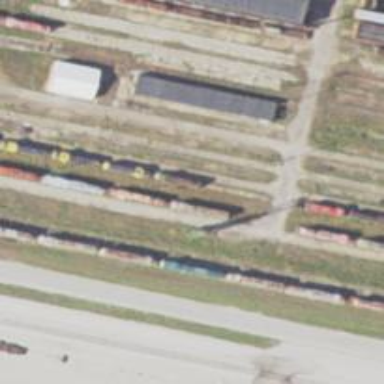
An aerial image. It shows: Railway spur service.